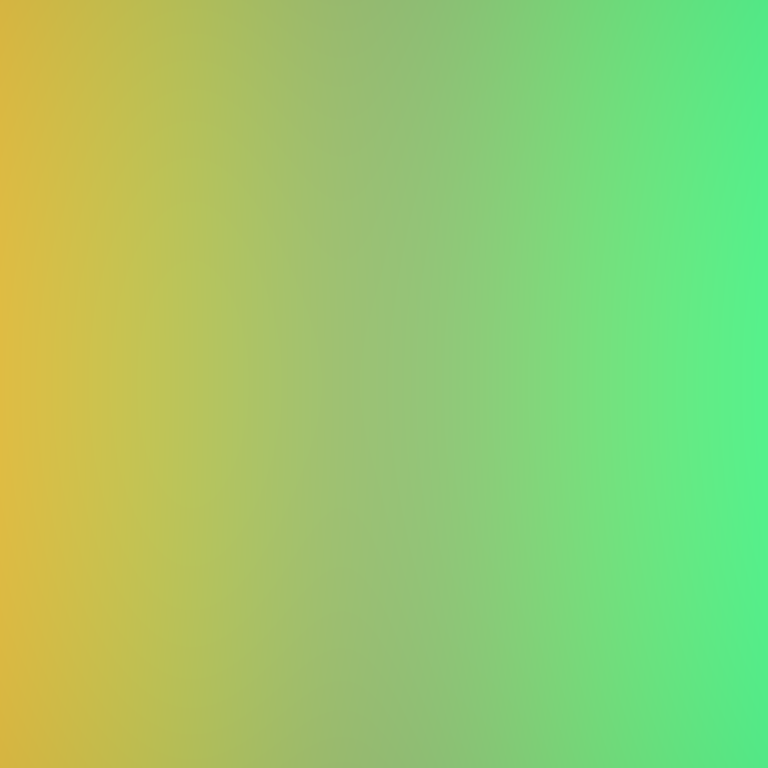
Abstract light effect, smooth gradient from golden yellow to vibrant green, fresh atmosphere, soft glow, no room, no furniture, no objects.